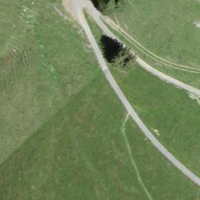
EUNIS habitat code: 24
Species observed at this site:
Bellis perennis
Pimpinella major
Orchis pallens